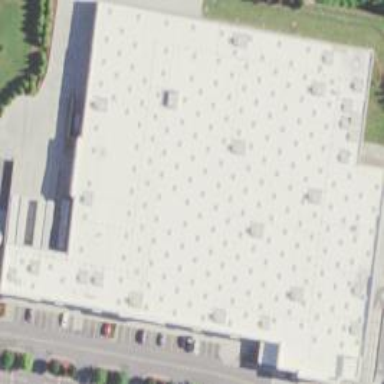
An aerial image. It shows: Wholesale shop building.